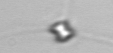
Label: Chaetoceros_tenuissimus